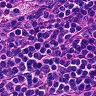
Metastatic tissue present: no